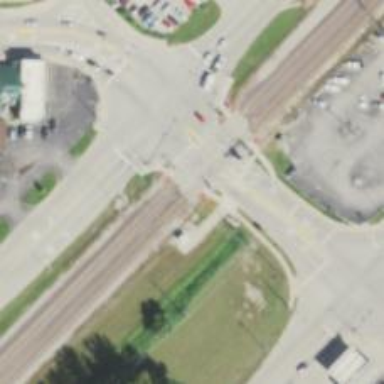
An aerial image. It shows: Railway crossing.